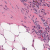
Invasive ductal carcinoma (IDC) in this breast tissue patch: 0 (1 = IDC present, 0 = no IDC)